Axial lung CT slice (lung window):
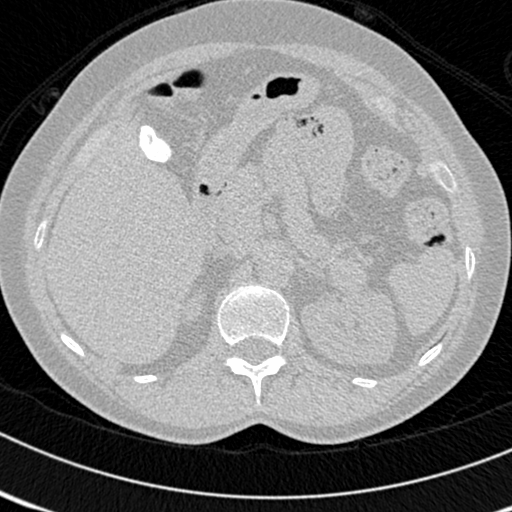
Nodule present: no